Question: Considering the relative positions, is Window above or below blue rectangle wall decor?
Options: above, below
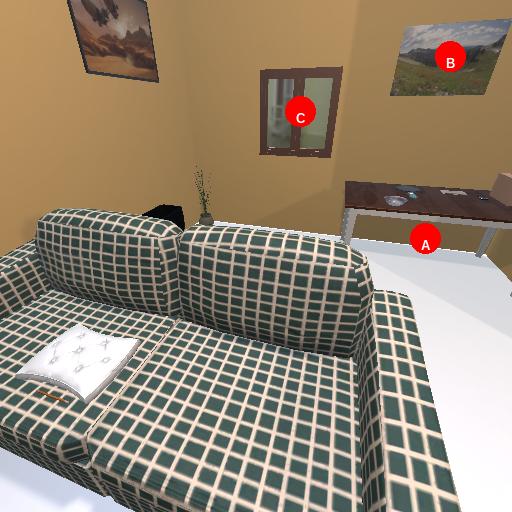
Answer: above